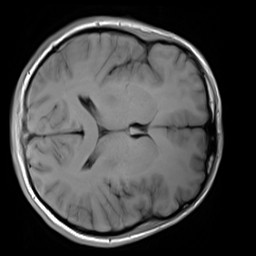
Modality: T1w
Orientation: axial
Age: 27
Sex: male
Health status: healthy
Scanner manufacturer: siemens
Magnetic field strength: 3 T
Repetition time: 4.1 s
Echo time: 0.0085 s